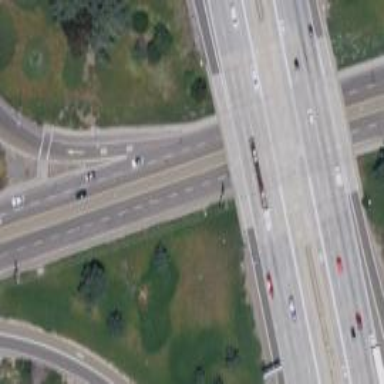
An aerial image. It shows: Primary highway.